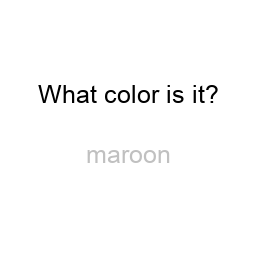
Color: silver
Color name shown: maroon
Background color: white
Question text color: black